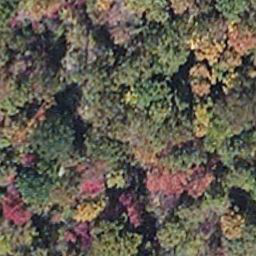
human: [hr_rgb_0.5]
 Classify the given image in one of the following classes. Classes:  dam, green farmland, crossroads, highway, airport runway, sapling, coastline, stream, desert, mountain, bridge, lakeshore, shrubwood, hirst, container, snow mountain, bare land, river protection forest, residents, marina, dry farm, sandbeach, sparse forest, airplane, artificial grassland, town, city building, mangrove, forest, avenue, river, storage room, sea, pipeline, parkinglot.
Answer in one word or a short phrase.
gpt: mangrove